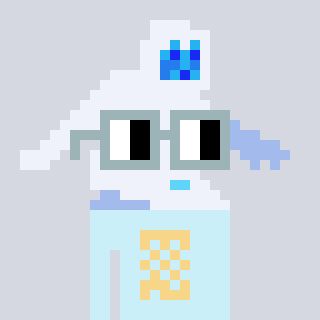
a pixel art character with square dark gray glasses, a yeti-shaped head and a cold-colored body on a cool background